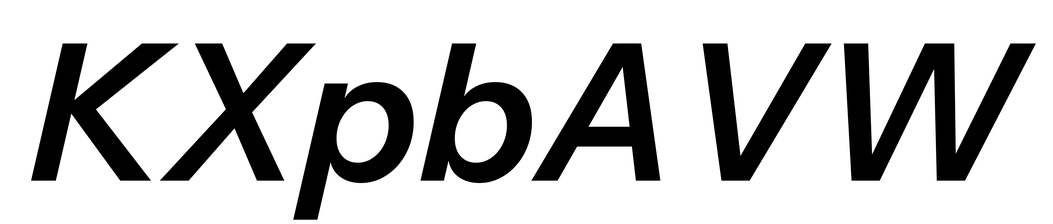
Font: InstrumentSans-Italic_SemiBold_Italic